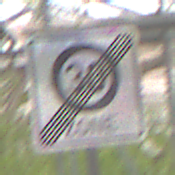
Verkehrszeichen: EndeZone30
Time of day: Midday
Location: Roofed (Special)
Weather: Overcast
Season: NotSpecified
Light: Natural